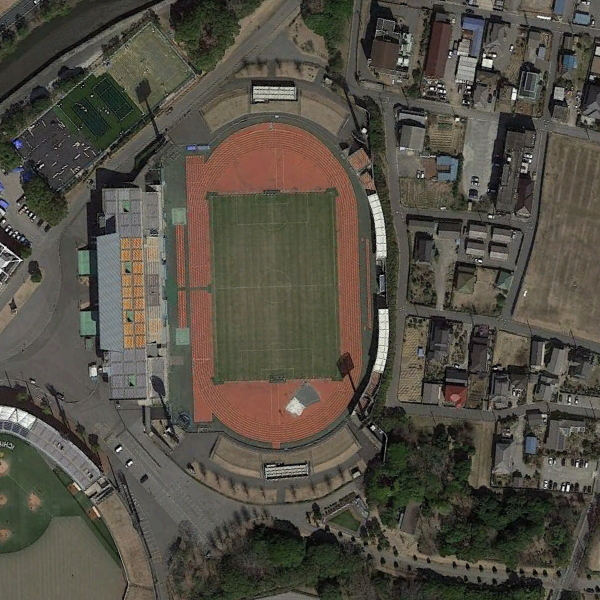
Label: Stadium